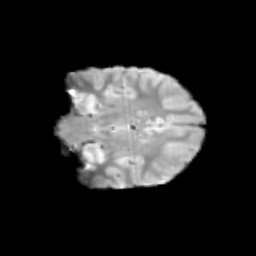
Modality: T2w
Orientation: coronal
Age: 11
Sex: female
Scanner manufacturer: siemens
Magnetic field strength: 3 T
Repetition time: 3.8 s
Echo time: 0.07 s